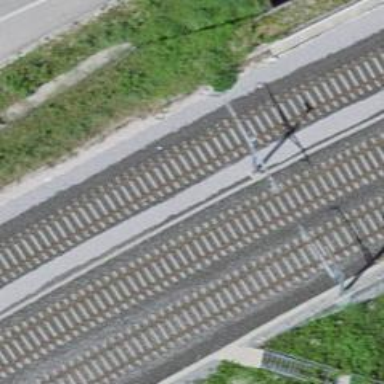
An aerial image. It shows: Bridge over single railway track siding.